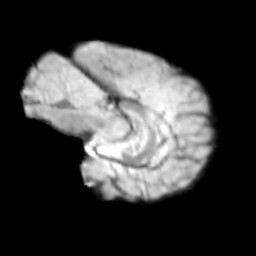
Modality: T2w
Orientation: sagittal
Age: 12
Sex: male
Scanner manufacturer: siemens
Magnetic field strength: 3 T
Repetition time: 3.8 s
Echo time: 0.07 s